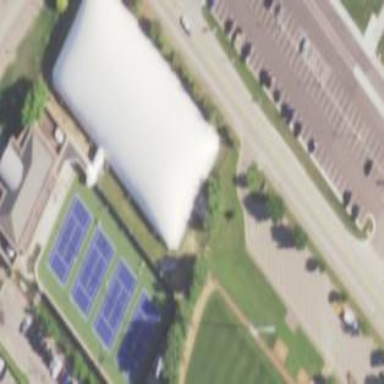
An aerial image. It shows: Sports centre featuring tennis facilities.